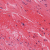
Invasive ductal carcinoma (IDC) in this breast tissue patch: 0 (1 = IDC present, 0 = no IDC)